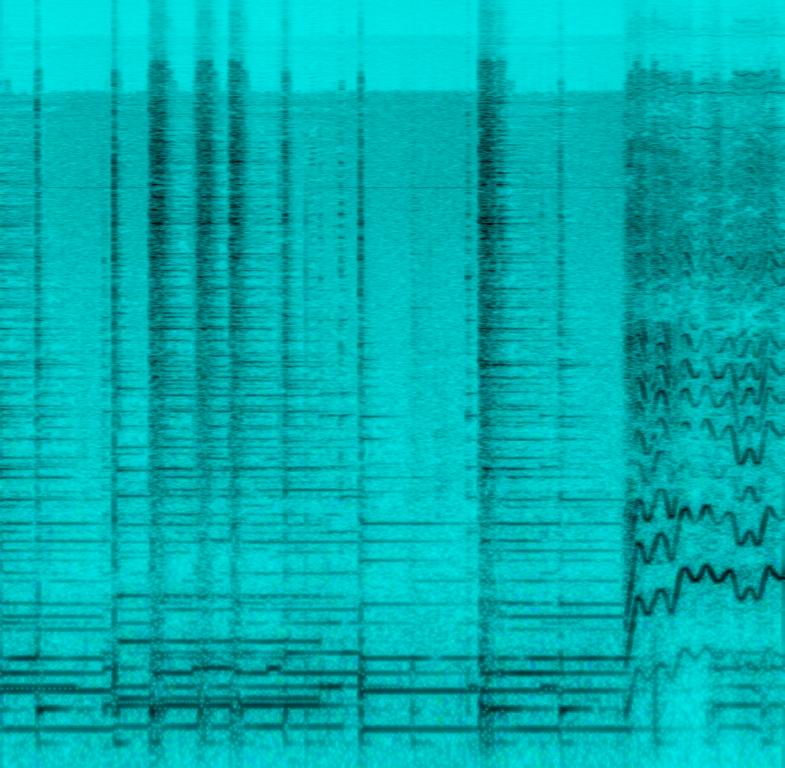
The low quality recording features a live performance of an aggressively strummed Spanish guitar and passionate female vocal singing on top of it. It is very noisy, but it sounds passionate and emotional.